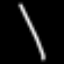
Label: line